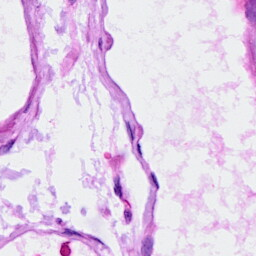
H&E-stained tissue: Ovarian